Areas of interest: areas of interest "R9 Football Park"
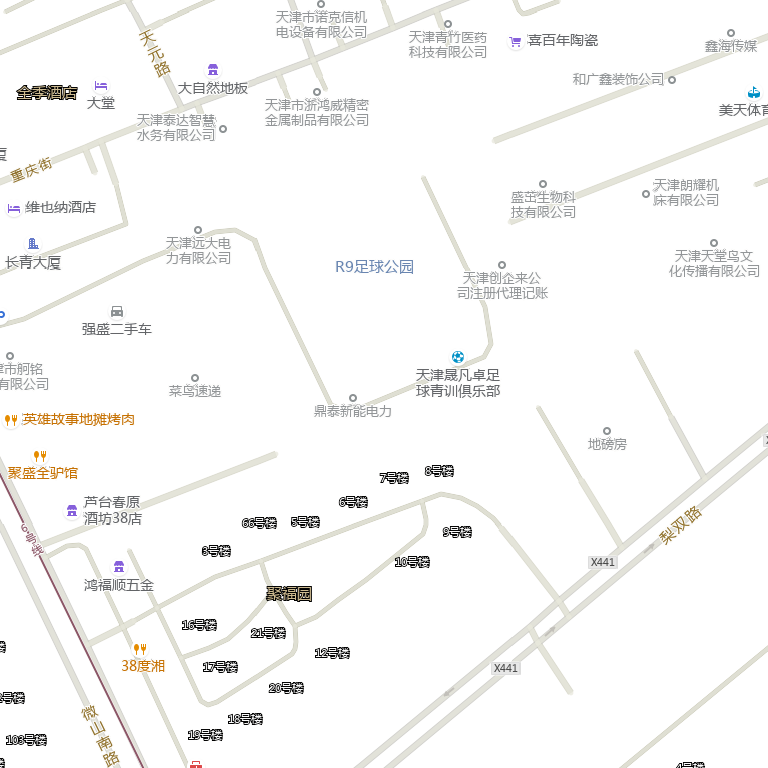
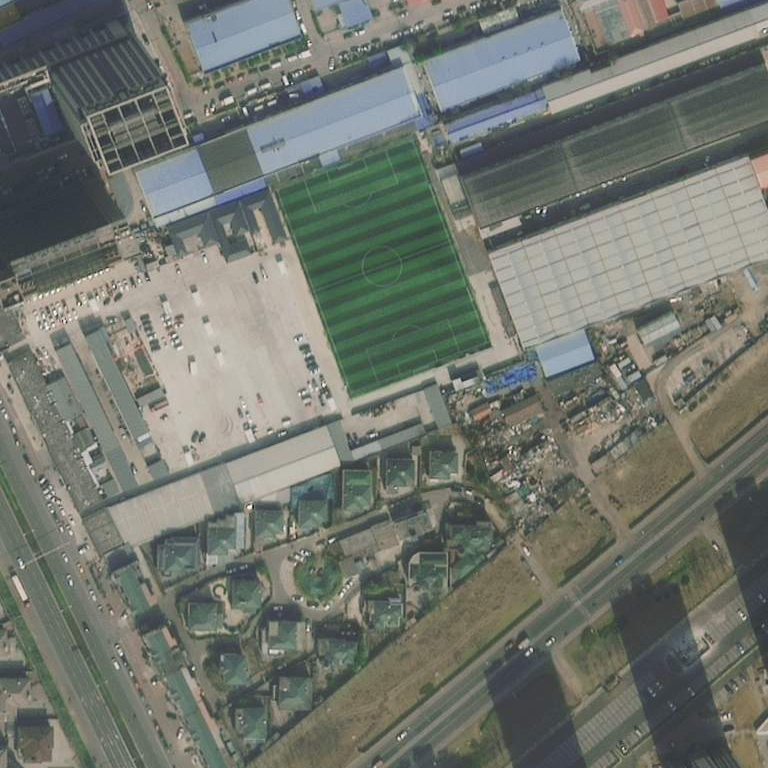